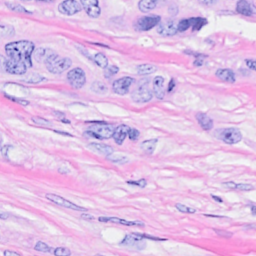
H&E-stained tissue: Breast